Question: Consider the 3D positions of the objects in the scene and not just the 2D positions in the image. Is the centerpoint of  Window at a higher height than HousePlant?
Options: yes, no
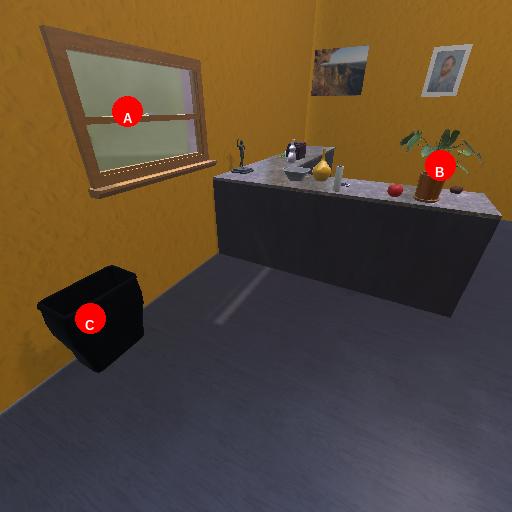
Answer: yes